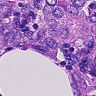
Metastatic tissue present: yes